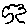
Label: tree